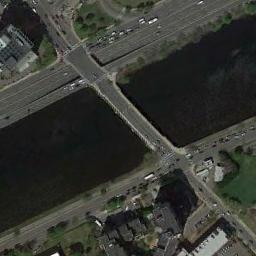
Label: bridge